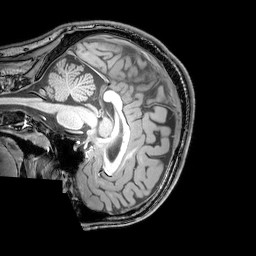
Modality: T1w
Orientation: sagittal
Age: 24
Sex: male
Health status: healthy
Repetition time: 0.081 s
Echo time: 0.037 s